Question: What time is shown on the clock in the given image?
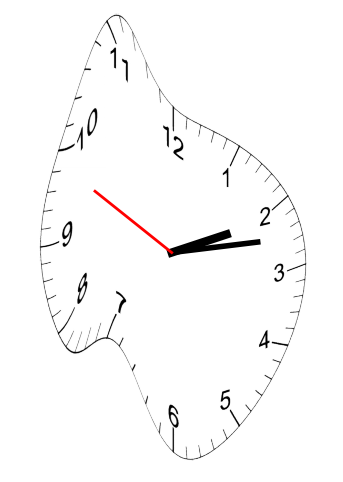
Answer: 02:12:49